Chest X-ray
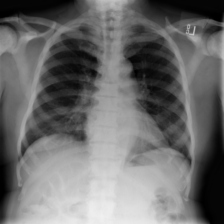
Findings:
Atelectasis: negative
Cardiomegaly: negative
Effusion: negative
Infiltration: negative
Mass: negative
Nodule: negative
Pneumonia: negative
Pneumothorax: negative
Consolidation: negative
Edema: negative
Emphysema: negative
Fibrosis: negative
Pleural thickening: negative
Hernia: negative